Question: With the following code I tried to create a layout for a calculator frame.
The output I get seems as if there is something going extremely wrong but I can't spot it.
Output:

My question is can you try to compile this and see if you get the same output as me?
If you do is there anything I should be checking when getting this sort of problem. Thanks
Code:
'''
package mycalculator;
import javax.swing.*;
import java.awt.*;
public class MyCalculatorGUI extends JFrame {
//initialise all the components
JPanel mainPanel = new JPanel();
JPanel memPanel = new JPanel();
JPanel advFuncPanel = new JPanel();
JPanel wordFuncPanel = new JPanel();
JPanel numPanel = new JPanel();
JPanel basicFuncPanel = new JPanel();
JTextField txtDisplay = new JTextField(100);
JToggleButton mPlus = new JToggleButton("M+");
JButton mClear = new JButton("CM");
JButton mA = new JButton("A");
JButton mB = new JButton("B");
JButton mC = new JButton("C");
JButton mD = new JButton("D");
JButton aSq = new JButton("x"+ "2");
JButton aCu = new JButton("x" + "3");
JButton aPowa = new JButton("x" + "a");
JButton aInv = new JButton("x" + "-" + "1");
JButton aSqrt = new JButton("" + "x");
JButton aFact = new JButton("x!");
JButton btnSin = new JButton("sin(x)");
JButton btnCos = new JButton("cos(x)");
JButton btnTan = new JButton("tan(x)");
JButton btnaSin = new JButton("arcsin(x)");
JButton btnaCos = new JButton("arccos(x)");
JButton btnaTan = new JButton("arctan(x)");
JToggleButton hyp = new JToggleButton("hyp");
JButton btnAbs = new JButton("abs(x)");
JButton btnExp = new JButton("exp(x)");
JButton btnLog = new JButton("log(x)");
JButton btnLn = new JButton("ln(x)");
JButton btnLoga = new JButton("loga(x)");
JButton btn1 = new JButton("1");
JButton btn2 = new JButton("2");
JButton btn3 = new JButton("3");
JButton btn4 = new JButton("4");
JButton btn5 = new JButton("5");
JButton btn6 = new JButton("6");
JButton btn7 = new JButton("7");
JButton btn8 = new JButton("8");
JButton btn9 = new JButton("9");
JButton btn0 = new JButton("0");
JButton btnDot = new JButton(".");
JButton btnCl = new JButton("Cl");
JButton btnBs = new JButton(""");
JButton btnPlus = new JButton("+");
JButton btnMinus = new JButton("-");
JButton btnMult = new JButton("*");
JButton btnDiv = new JButton("/");
JButton btnEq = new JButton("=");
public static void main(String[] args) {
new MyCalculatorGUI();
}
public MyCalculatorGUI() {
// create the frame for the Calculator
this.setLocationRelativeTo(null);
this.setDefaultCloseOperation(JFrame.EXIT_ON_CLOSE);
this.setResizable(false);
this.setTitle("Calculator");
// parent panel containes every other panel
mainPanel.setLayout(new GridBagLayout());
this.add(mainPanel);
// text display
txtDisplay.setEditable(false);
addComp(mainPanel, txtDisplay, 0, 0, 4, 1);
// --------------------------------------------------------------------------
// memory panel, flow layout, 6 buttons same size, spans gridwidth 2
memPanel.setLayout(new FlowLayout());
// add button to panel
memPanel.add(mPlus);
memPanel.add(mClear);
memPanel.add(mA);
memPanel.add(mB);
memPanel.add(mC);
memPanel.add(mD);
// add panel to main panel
addComp(mainPanel, memPanel, 0, 1, 2, 1);
// --------------------------------------------------------------------------
// advFuncPanel, flow layout, 6 buttons same size, spans gridwidth 2
advFuncPanel.setLayout(new FlowLayout());
// add button to panel
advFuncPanel.add(aSq);
advFuncPanel.add(aCu);
advFuncPanel.add(aPowa);
advFuncPanel.add(aInv);
advFuncPanel.add(aSqrt);
advFuncPanel.add(aFact);
// add panel to main panel
addComp(mainPanel, advFuncPanel, 0, 2, 2, 1);
// --------------------------------------------------------------------------
// wordFuncPanel, grid layout (3 rows, 4 columns), 12 buttons same size, spans gridwidth 2
wordFuncPanel.setLayout(new GridLayout(3, 4));
// add buttons to panel
wordFuncPanel.add(btnSin);
wordFuncPanel.add(btnaSin);
wordFuncPanel.add(hyp);
wordFuncPanel.add(btnLog);
wordFuncPanel.add(btnCos);
wordFuncPanel.add(btnaCos);
wordFuncPanel.add(btnAbs);
wordFuncPanel.add(btnLn);
wordFuncPanel.add(btnTan);
wordFuncPanel.add(btnaTan);
wordFuncPanel.add(btnExp);
wordFuncPanel.add(btnLoga);
// add panel to main panel
addComp(mainPanel, wordFuncPanel, 0, 3, 2, 1);
// --------------------------------------------------------------------------
// numPanel, gridbaglayout, spans gridheight 3
numPanel.setLayout(new GridBagLayout());
// add buttons to panel
addComp(numPanel, btn1, 0, 0, 1, 1);
addComp(numPanel, btn2, 1, 0, 1, 1);
addComp(numPanel, btn3, 2, 0, 1, 1);
addComp(numPanel, btn4, 0, 1, 1, 1);
addComp(numPanel, btn5, 1, 1, 1, 1);
addComp(numPanel, btn6, 2, 1, 1, 1);
addComp(numPanel, btn7, 0, 2, 1, 1);
addComp(numPanel, btn8, 1, 2, 1, 1);
addComp(numPanel, btn9, 2, 2, 1, 1);
addComp(numPanel, btn0, 0, 3, 2, 1);
addComp(numPanel, btnDot, 2, 3, 1, 1);
addComp(numPanel, btnCl, 0, 4, 2, 1);
addComp(numPanel, btnBs, 2, 4, 1, 1);
// add panel to mainpanel
addComp(mainPanel, numPanel, 2, 1, 1, 3);
// --------------------------------------------------------------------------
//basicFuncPanel, verticalboxlayout, spans gridheight 3
basicFuncPanel.setLayout(new BoxLayout(basicFuncPanel, BoxLayout.Y_AXIS));
// add buttons to panel
basicFuncPanel.add(btnPlus);
basicFuncPanel.add(btnMinus);
basicFuncPanel.add(btnMult);
basicFuncPanel.add(btnDiv);
basicFuncPanel.add(btnEq);
// add panel to main panel
addComp(mainPanel, basicFuncPanel, 3, 1, 1, 3);
// --------------------------------------------------------------------------
this.pack();
this.setVisible(true);
}
private void addComp(JPanel panel, JComponent comp, int xPos, int yPos, int compWidth, int compHeight) {
GridBagConstraints gridConstraints = new GridBagConstraints();
gridConstraints.gridx = xPos;
gridConstraints.gridy = yPos;
gridConstraints.gridwidth = compWidth;
gridConstraints.gridheight = compHeight;
gridConstraints.weightx = 100;
gridConstraints.weighty = 100;
gridConstraints.insets = new Insets(5, 5, 5, 5);
gridConstraints.anchor = GridBagConstraints.CENTER;
gridConstraints.fill = GridBagConstraints.BOTH;
panel.add(comp, gridConstraints);
}
private JComponent[] components = { mPlus, mClear, mA, mB, mC, mD, aSq, aCu, aPowa, aInv, aSqrt, aFact,
btnSin, btnCos, btnTan, btnaSin, btnaCos, btnaTan, hyp, btnAbs, btnExp, btnLog, btnLn, btnLoga,
btn1, btn2, btn3, btn4, btn5, btn6, btn7, btn8, btn9, btn0, btnDot, btnCl, btnBs, btnPlus, btnMinus,
btnMult, btnDiv, btnEq };
public JComponent[] getComponents() {
return components;
}
}
'''
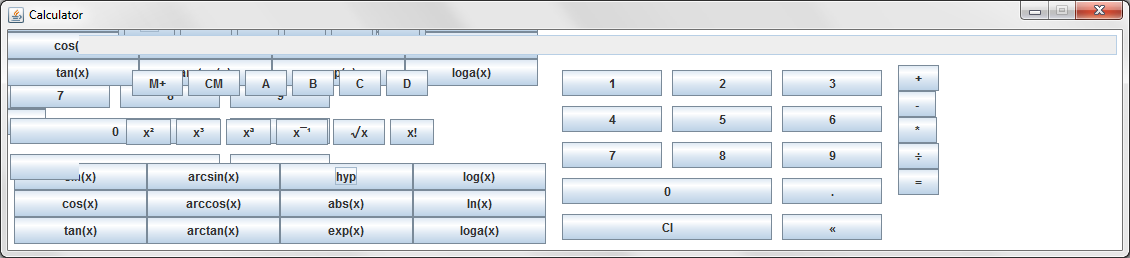
Answer: Just do one change and everything will work fine.
'''
public static void main(String[] args) {
SwingUtilities.invokeLater(new Runnable() {
@Override
public void run() {
new MyCalculatorGUI();
}
});
}
'''
---
> Use 'SwingUtilities.invokeLater()' to make sure that <URL> is initialized properly.
Read more
- <URL>
---
### EDIT
- 'this.setResizable(false);''JFrame'